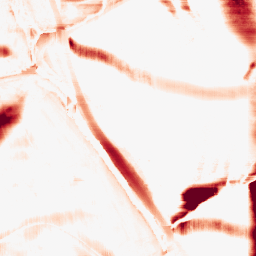
Category: morphological
Decomposition family: morphological_rect
Decomposition parameters: operation: opening
width: 50
height: 20
Upsampling method: quintic
Upsampling parameters: scale: 4
Upsampling scale: 4